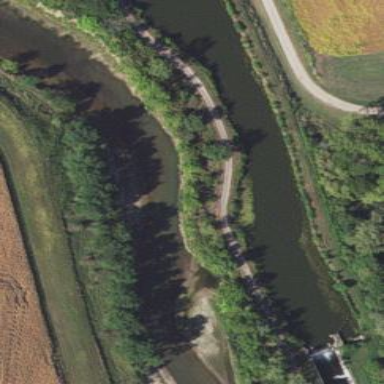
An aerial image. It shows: Scenic canal with flowing water.